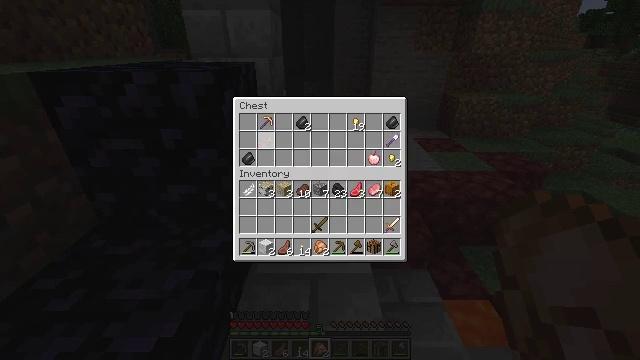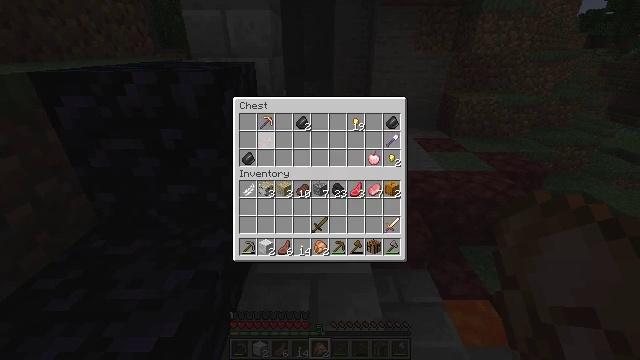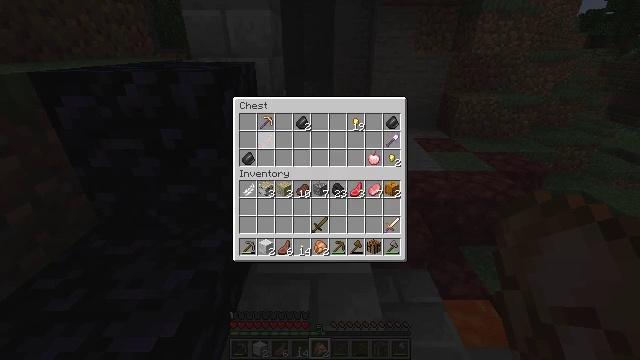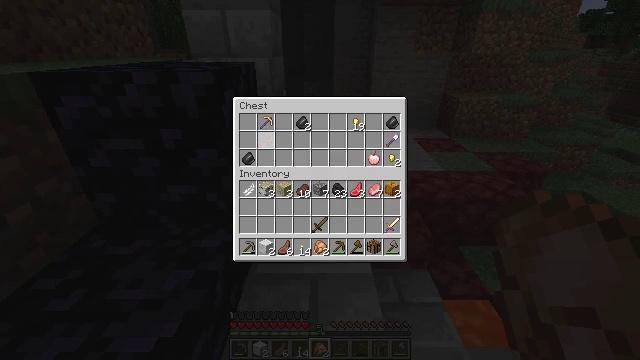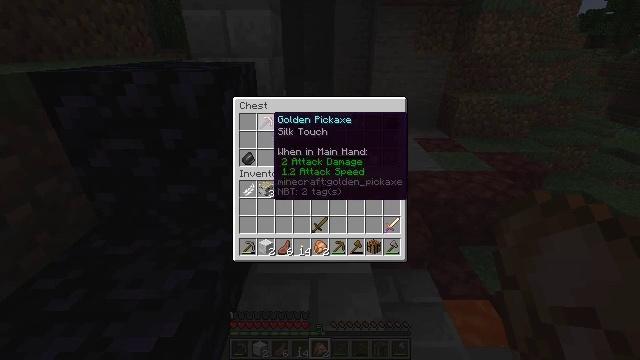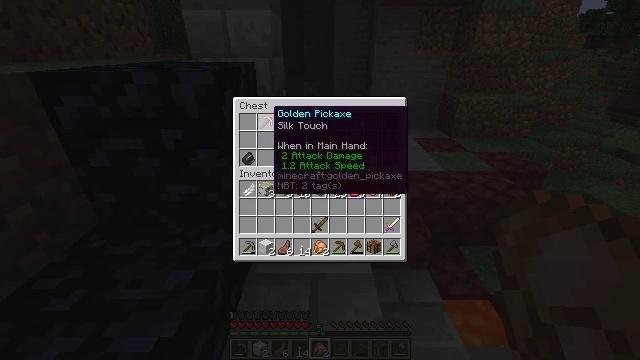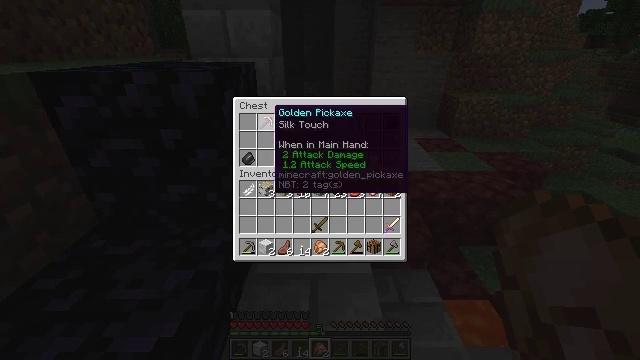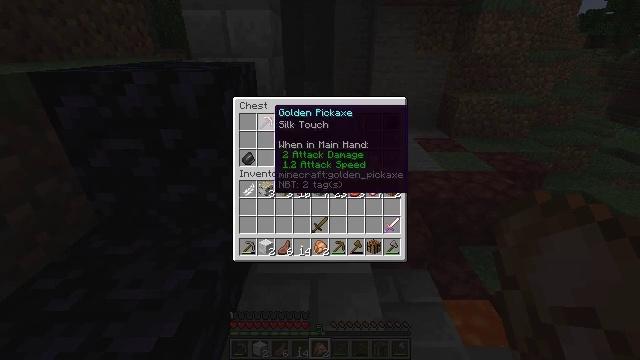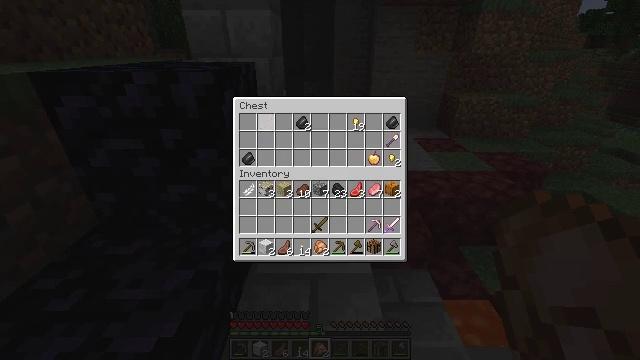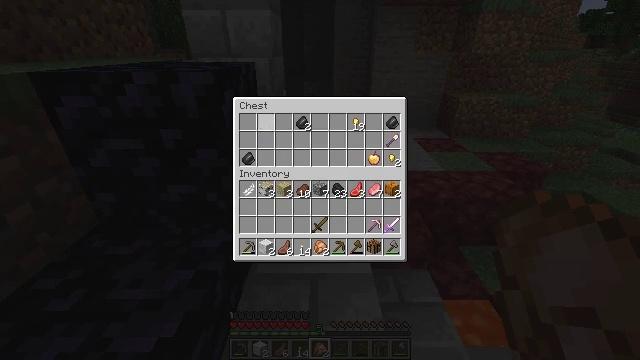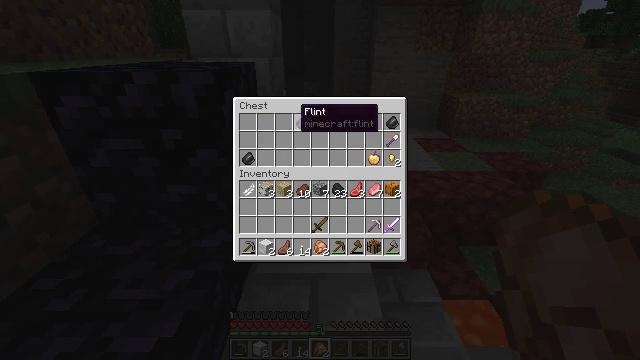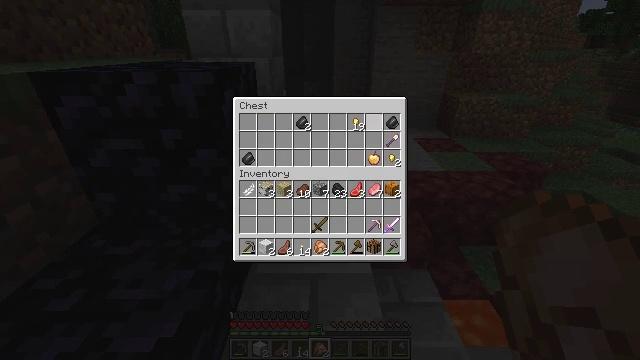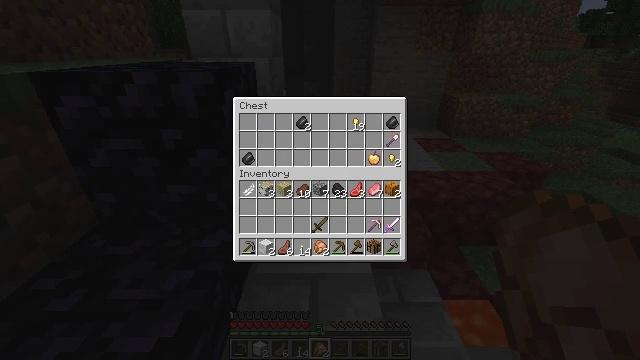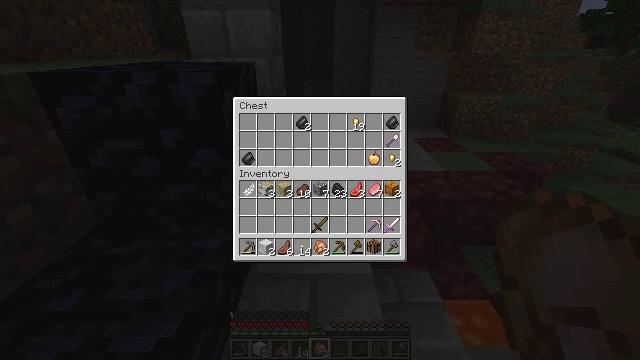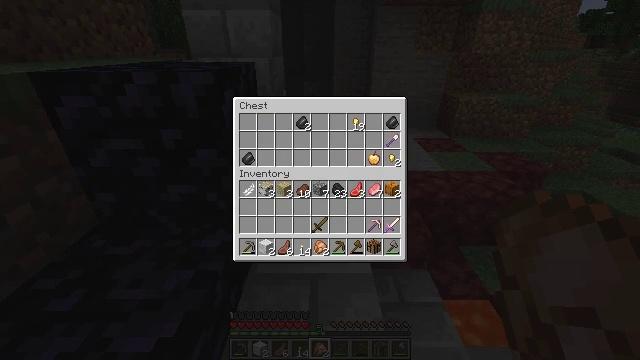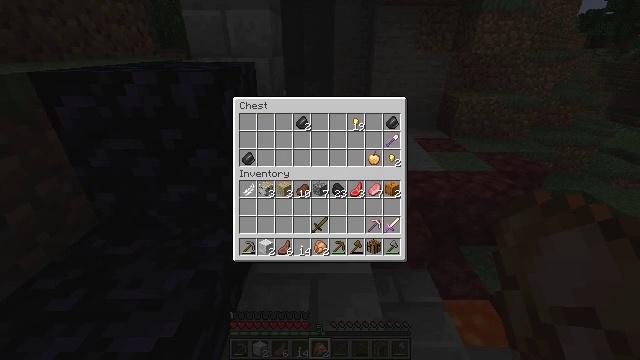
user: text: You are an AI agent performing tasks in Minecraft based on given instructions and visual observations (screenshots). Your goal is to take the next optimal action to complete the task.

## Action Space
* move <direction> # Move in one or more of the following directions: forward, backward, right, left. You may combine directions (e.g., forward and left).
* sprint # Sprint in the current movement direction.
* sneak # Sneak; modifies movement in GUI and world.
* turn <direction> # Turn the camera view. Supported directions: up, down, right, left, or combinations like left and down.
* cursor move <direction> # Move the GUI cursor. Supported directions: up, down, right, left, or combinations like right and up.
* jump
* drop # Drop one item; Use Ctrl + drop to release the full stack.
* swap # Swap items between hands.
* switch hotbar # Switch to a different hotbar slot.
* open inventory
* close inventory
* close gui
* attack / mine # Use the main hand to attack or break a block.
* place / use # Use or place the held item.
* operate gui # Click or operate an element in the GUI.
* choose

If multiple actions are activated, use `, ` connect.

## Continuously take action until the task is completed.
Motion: motion action
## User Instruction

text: Attack the chest to pick it up.
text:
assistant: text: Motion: sneak, operate gui
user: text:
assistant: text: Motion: sneak, operate gui
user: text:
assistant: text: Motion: sneak
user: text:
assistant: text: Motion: sneak, cursor move up
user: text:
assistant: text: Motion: sneak
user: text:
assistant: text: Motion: sneak
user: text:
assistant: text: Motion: sneak
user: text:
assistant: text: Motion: sneak, operate gui
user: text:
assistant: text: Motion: sneak, operate gui
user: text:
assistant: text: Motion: sneak, cursor move right, operate gui
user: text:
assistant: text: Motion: sneak, cursor move right
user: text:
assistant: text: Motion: sneak, cursor move right and down
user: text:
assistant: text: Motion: sneak
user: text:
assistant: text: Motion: sneak
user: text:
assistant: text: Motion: sneak
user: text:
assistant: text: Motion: sneak, cursor move left
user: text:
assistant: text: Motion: sneak, cursor move left
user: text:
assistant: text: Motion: sneak, cursor move left
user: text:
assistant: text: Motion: sneak
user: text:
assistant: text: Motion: sneak
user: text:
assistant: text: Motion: sneak
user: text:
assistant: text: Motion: sneak
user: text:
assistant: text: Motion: sneak, cursor move right
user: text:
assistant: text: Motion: sneak
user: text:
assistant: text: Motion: sneak
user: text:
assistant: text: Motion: sneak
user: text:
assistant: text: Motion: sneak, operate gui
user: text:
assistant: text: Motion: sneak, operate gui
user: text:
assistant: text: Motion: sneak, operate gui
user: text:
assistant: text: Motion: sneak, cursor move right